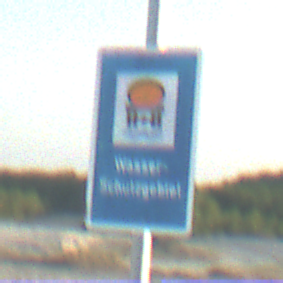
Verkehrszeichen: Wasserschutzgebiet
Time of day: SunriseSunset
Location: Outdoor (Beach)
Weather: Clear
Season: NotSpecified
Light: Natural